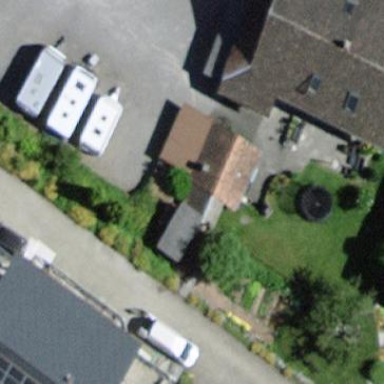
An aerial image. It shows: Shed building.